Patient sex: M
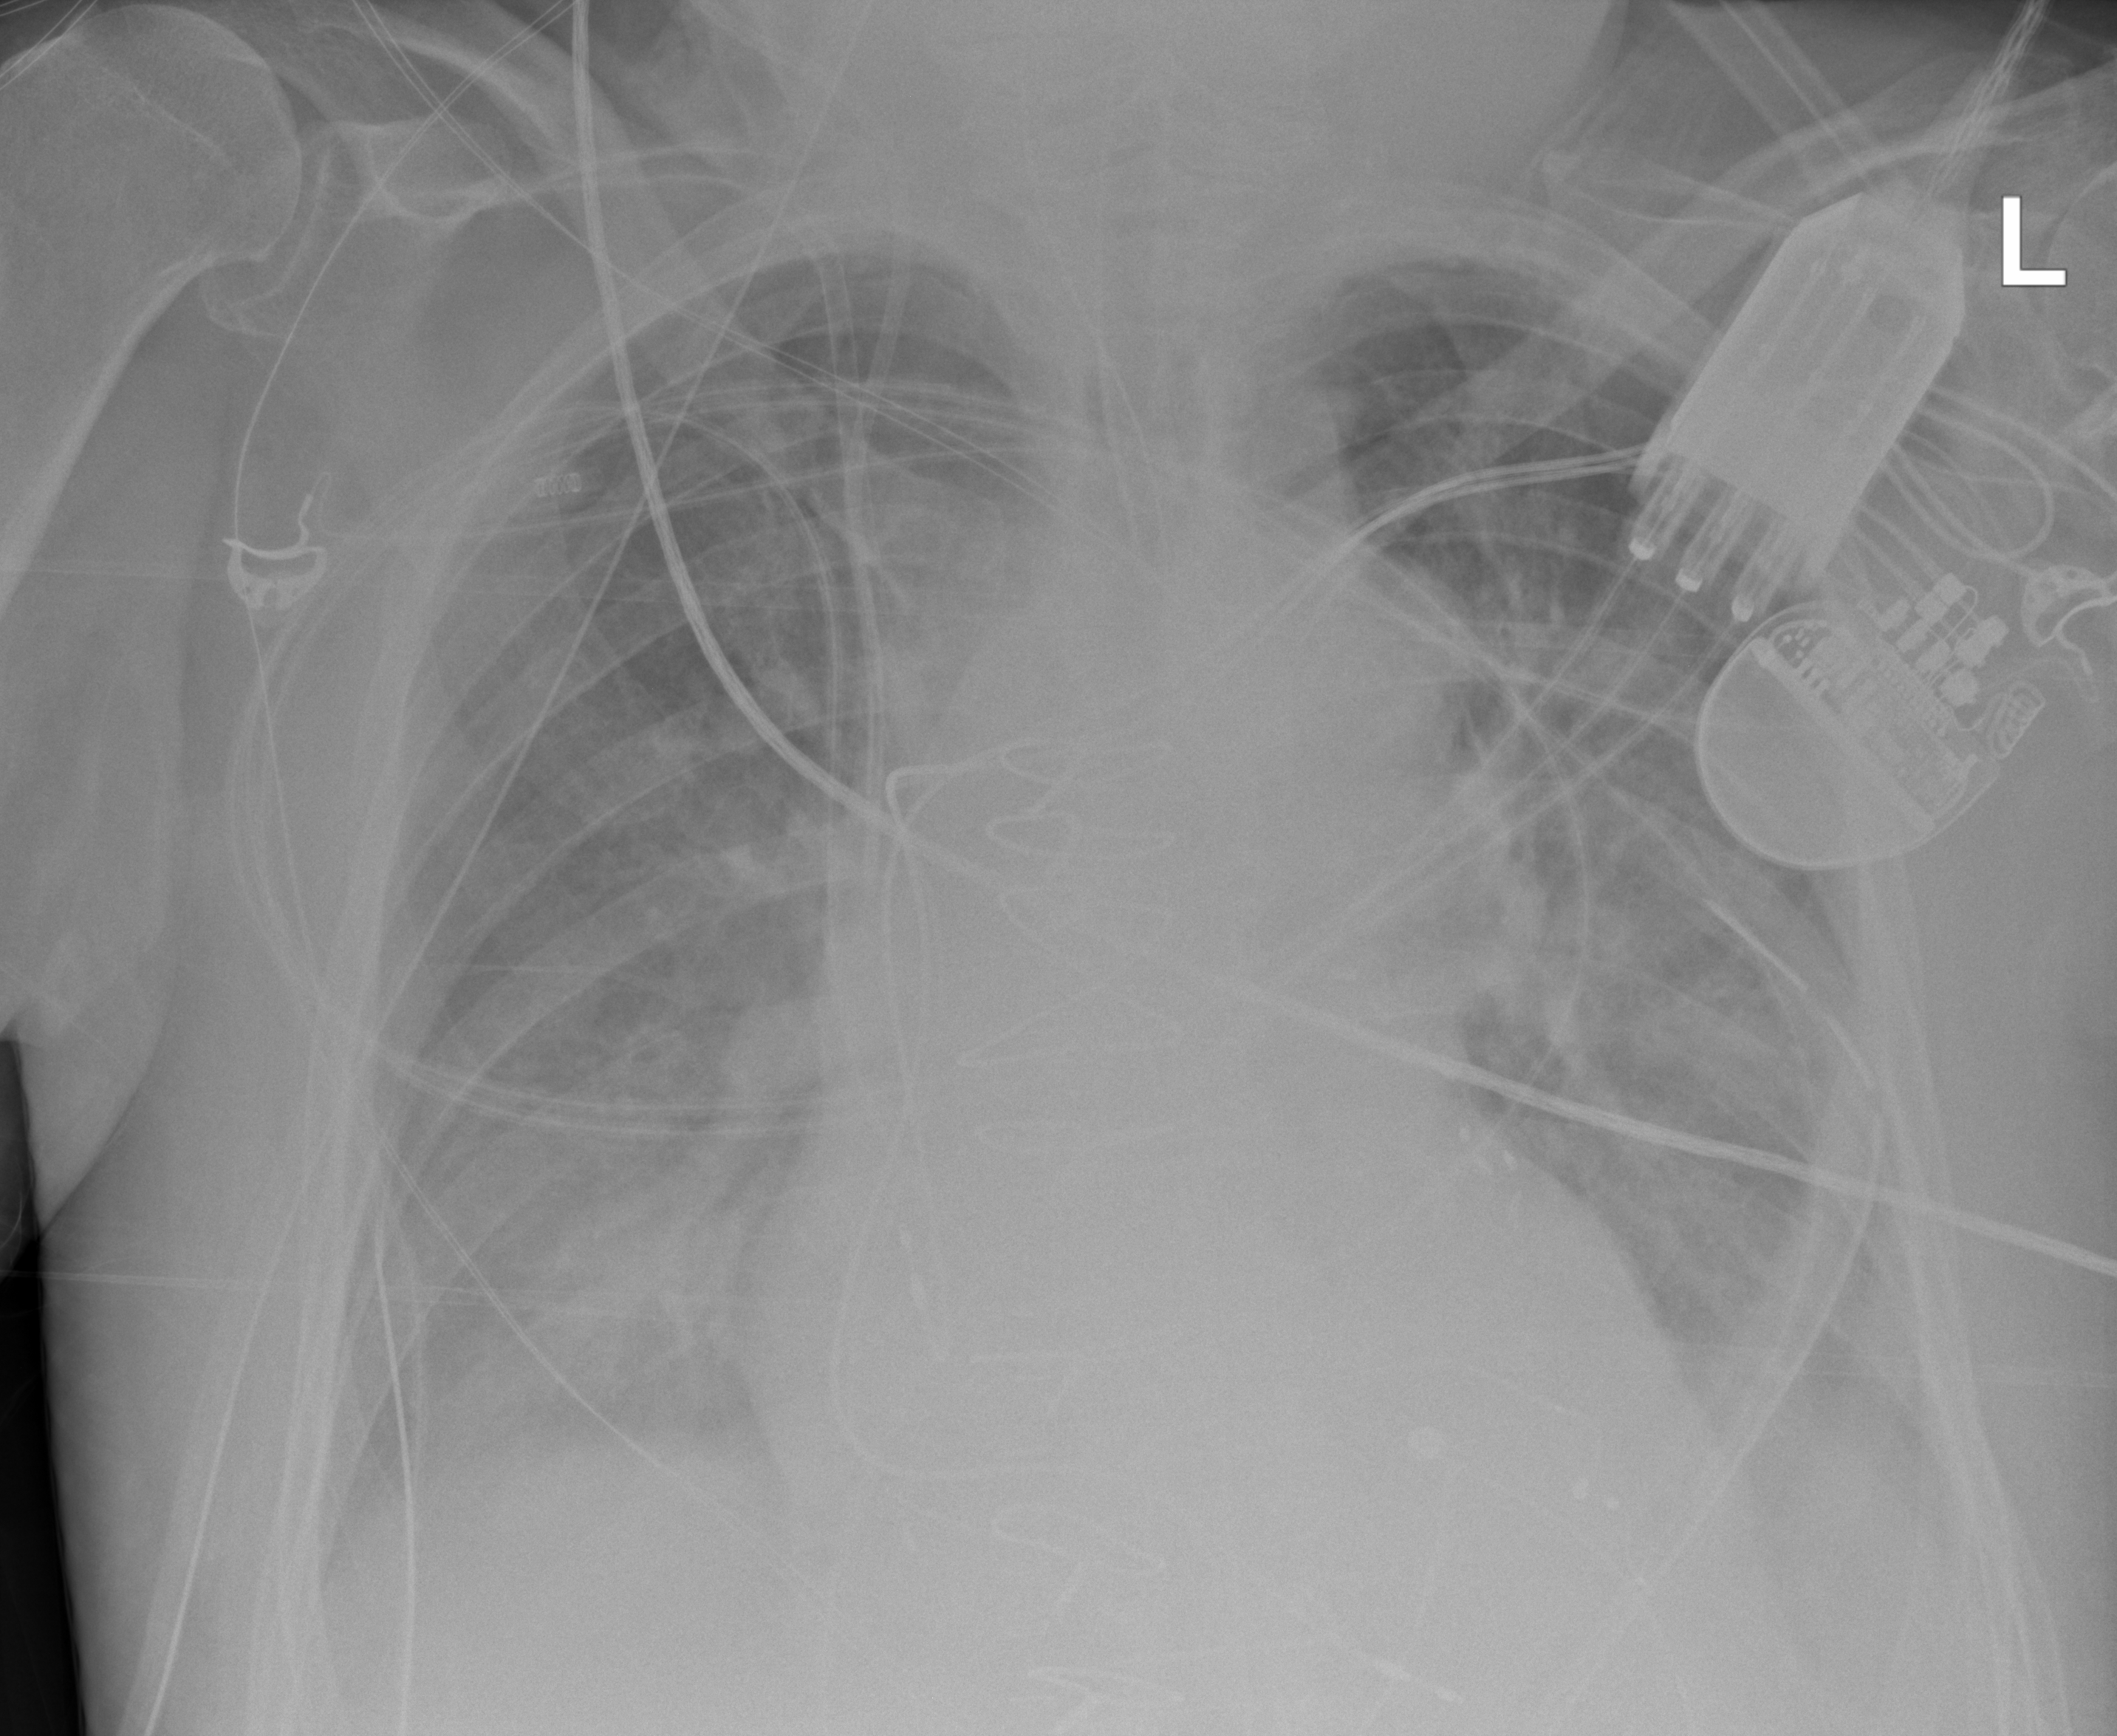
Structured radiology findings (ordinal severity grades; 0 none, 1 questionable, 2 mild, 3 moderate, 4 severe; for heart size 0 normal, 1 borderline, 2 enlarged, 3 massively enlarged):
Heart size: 0
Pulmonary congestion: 2
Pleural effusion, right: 2
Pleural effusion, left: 3
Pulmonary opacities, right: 2
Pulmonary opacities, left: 3
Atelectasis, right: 0
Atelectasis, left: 0